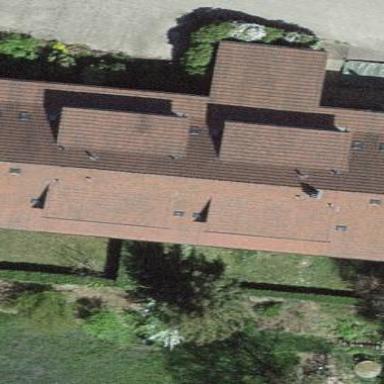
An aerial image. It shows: Residential building.